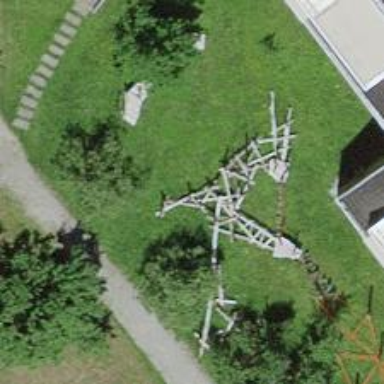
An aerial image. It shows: Playground structure.